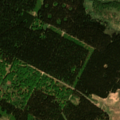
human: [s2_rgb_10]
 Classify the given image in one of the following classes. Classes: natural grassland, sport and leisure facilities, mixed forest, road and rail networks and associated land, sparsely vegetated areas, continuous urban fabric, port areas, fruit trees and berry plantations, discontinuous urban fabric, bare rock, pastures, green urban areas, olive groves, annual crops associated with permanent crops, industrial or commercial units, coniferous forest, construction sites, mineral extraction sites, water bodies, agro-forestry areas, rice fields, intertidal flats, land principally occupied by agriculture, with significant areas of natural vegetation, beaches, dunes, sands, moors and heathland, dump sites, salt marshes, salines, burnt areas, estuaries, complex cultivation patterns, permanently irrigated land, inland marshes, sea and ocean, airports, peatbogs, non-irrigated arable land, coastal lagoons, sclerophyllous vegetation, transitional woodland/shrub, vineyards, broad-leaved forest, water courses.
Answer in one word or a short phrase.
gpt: coniferous forest, mixed forest, moors and heathland